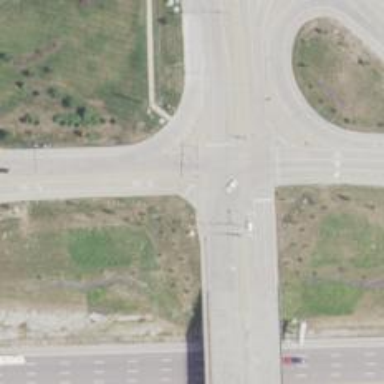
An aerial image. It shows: Crossing on the road.